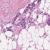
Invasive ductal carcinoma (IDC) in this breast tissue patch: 1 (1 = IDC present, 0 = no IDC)